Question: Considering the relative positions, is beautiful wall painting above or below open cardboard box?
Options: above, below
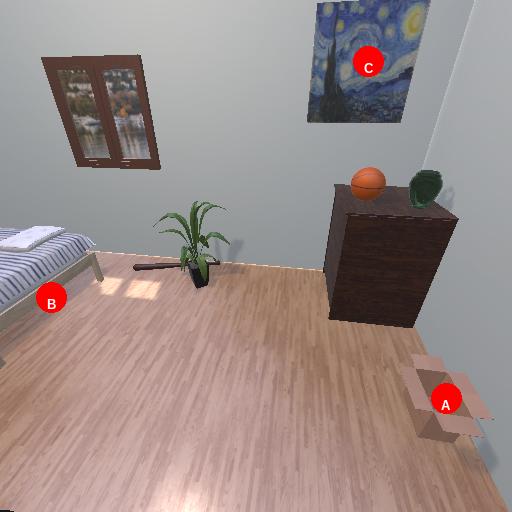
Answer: above